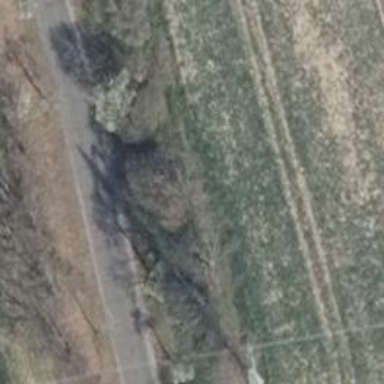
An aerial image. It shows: Row of trees in natural setting.